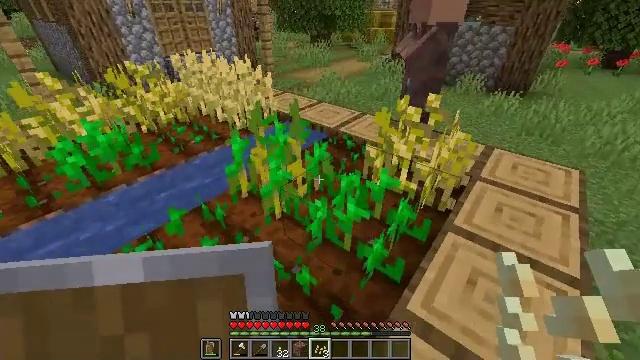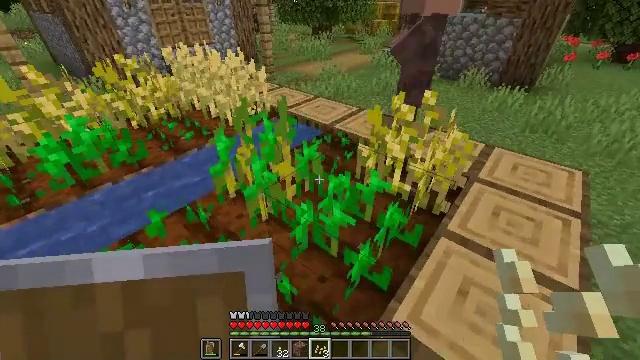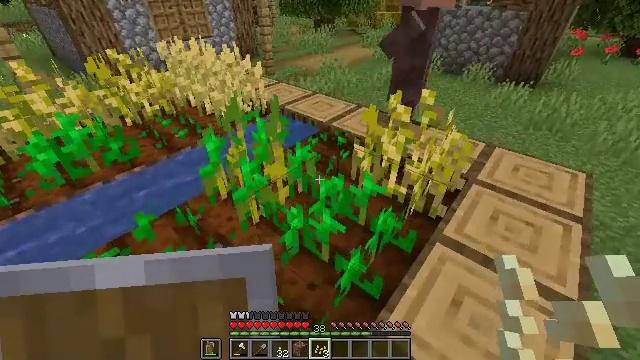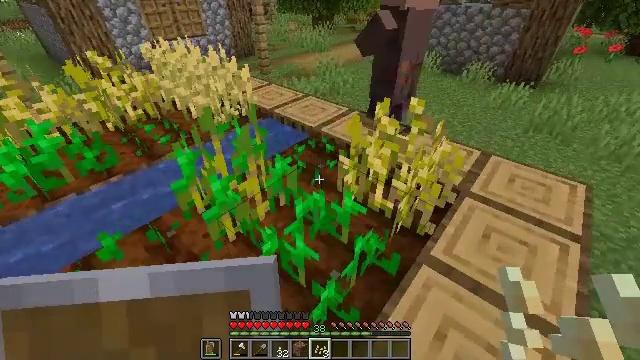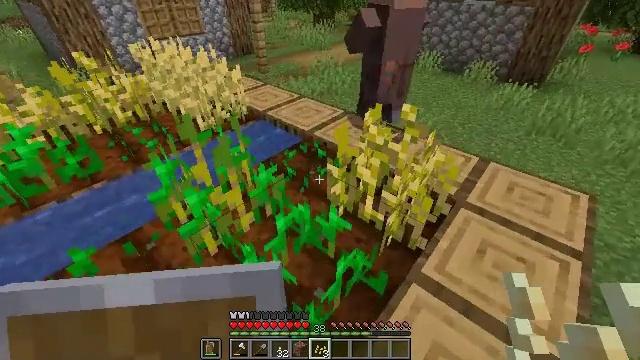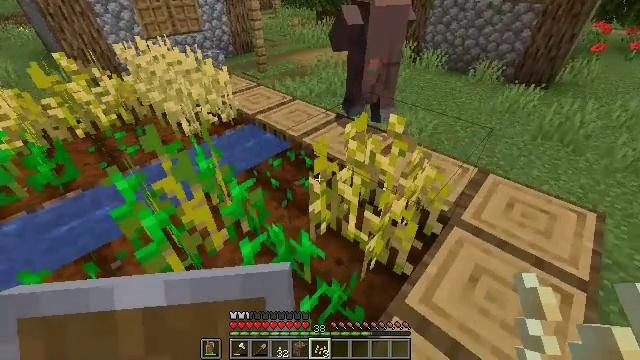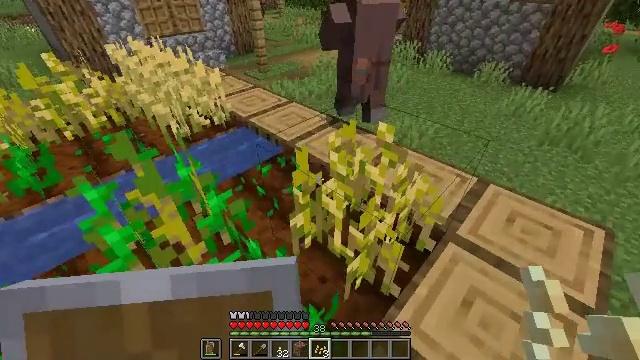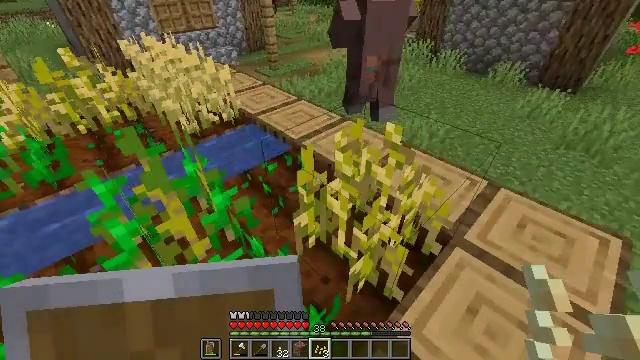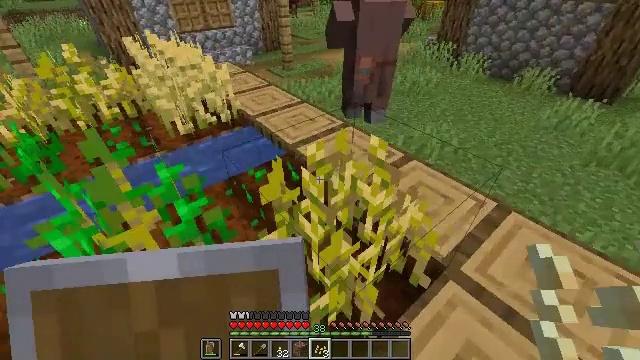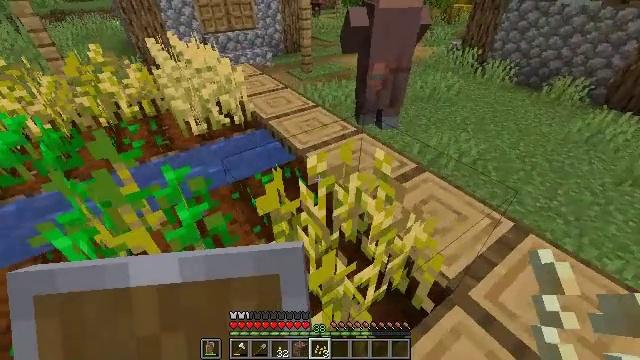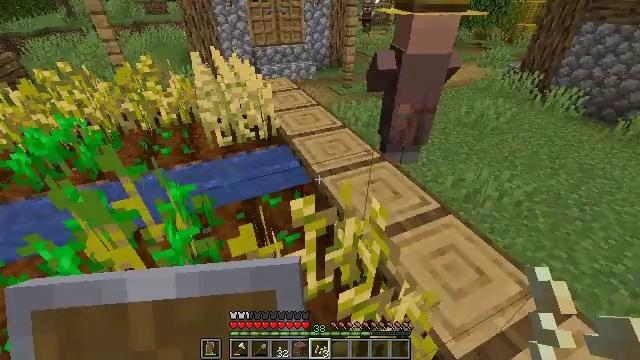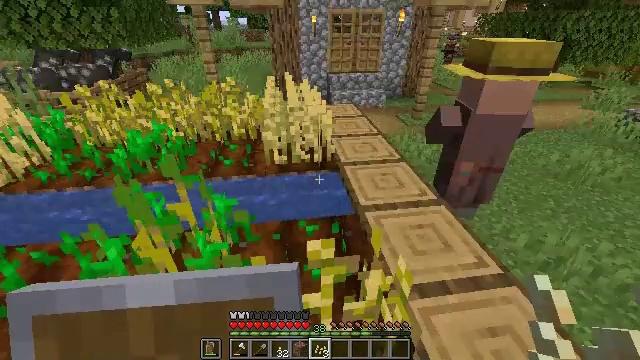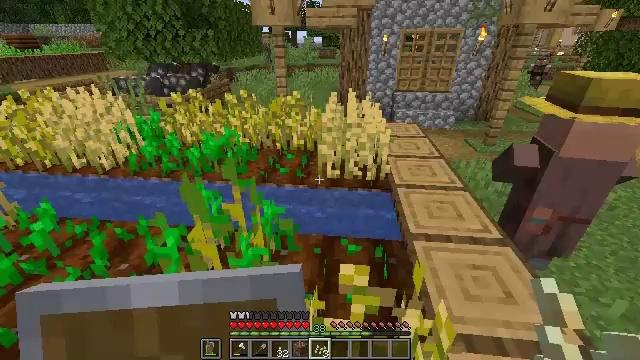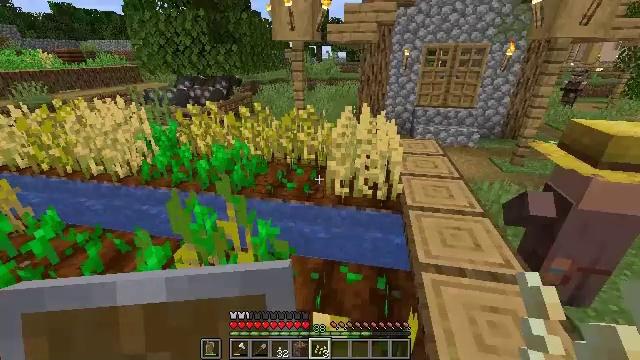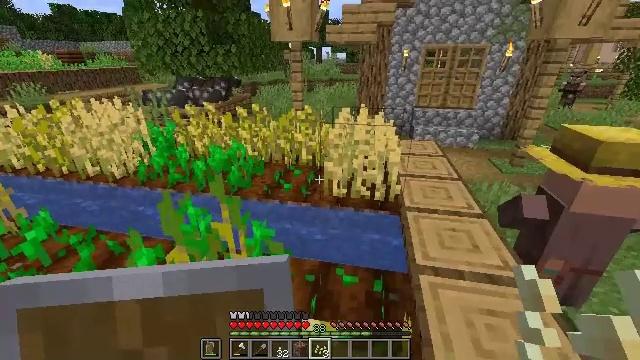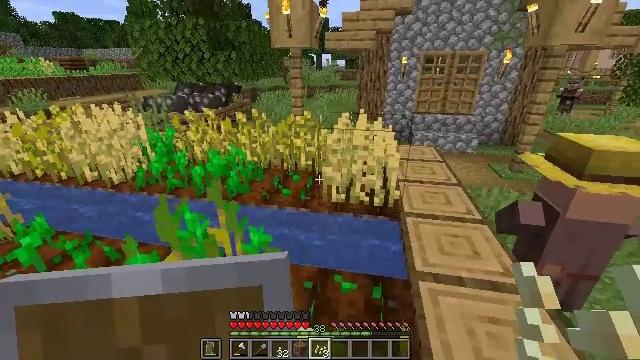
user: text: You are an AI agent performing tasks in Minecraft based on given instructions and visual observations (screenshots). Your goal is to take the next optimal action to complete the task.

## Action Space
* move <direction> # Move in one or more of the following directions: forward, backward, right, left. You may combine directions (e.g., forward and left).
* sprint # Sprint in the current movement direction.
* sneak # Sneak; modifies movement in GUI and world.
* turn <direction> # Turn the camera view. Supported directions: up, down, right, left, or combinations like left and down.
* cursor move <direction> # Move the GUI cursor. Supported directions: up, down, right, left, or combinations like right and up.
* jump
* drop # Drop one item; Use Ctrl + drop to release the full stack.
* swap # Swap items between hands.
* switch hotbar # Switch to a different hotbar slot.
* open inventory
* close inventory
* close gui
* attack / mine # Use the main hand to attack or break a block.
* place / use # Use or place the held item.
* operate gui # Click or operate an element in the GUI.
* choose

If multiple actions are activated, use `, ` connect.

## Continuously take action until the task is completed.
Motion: motion action
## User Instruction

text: Drop pumpkin seeds.
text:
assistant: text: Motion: move forward and move right, turn down
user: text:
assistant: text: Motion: move forward and move right, turn down
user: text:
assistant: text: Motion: move forward and move right
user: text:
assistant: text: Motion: move forward and move right
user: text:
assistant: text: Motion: move forward and move right, turn left
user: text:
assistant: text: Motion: move forward and move right, turn left
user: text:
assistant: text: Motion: move forward and move right, turn left
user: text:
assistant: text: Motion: move forward and move right, turn left
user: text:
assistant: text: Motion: move forward and move right, turn left
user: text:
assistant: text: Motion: move forward and move right, turn left and up
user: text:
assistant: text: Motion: move forward and move right, turn left and up
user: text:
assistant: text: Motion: move forward, turn left and up
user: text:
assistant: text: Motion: turn left and up
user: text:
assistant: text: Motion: no_op
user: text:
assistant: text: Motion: turn up
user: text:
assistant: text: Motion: turn right
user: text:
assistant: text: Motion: no_op
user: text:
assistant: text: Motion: no_op
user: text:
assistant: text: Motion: move right
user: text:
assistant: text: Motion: move right, turn right and down
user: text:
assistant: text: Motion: move right, turn right and down
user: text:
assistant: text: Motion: move forward and move right, turn right and down
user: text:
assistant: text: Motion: move forward and move right, turn left and up
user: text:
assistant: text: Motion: move forward and move right, turn left and up
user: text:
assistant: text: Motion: move forward, turn left
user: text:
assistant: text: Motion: move forward
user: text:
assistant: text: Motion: move forward, turn left
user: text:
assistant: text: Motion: move forward, turn left and up
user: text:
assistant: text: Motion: move forward, turn left
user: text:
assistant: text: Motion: move forward, turn left